Question: I'm new to computer science and recently took a class. I'm struggling with this question which i don't quiet understand though i'm aware of bitwise operations
Question image:
Can I have a clear explanation please ?
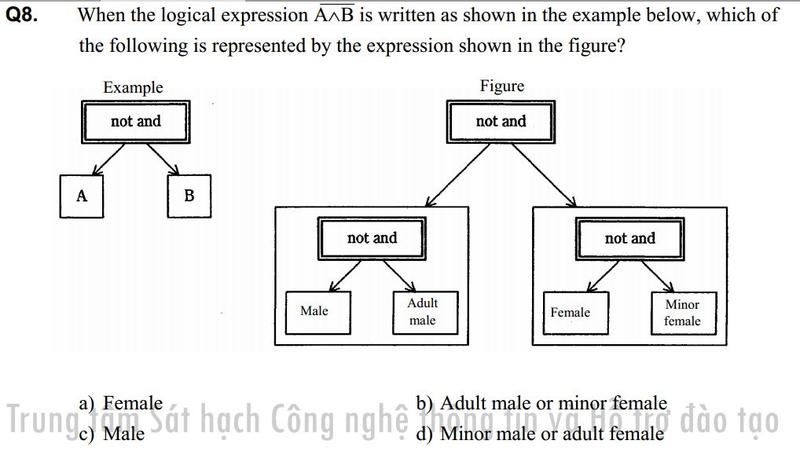
Answer: ## Answer: B
## Explanation:
Use DeMorgan's Laws (<URL>
'''
NOT (A and B) = (NOT A) or (NOT B)
NOT (A or B) = (NOT A) and (NOT B)
'''
Following this logic:
The diagram represents
'''
NOT ( NOT (male and adult male) and NOT (female and minor female) )
'''
'NOT (male and adult male)' is satisfied as long as you are 'NOT adult male' and thus can be replaced by this. Similarly, 'NOT (female and minor female)' can be replaced by 'NOT minor female'
Thus:
'''
NOT ( (NOT adult male) and (NOT minor female) )
'''
Using DeMorgan's law, this becomes:
'''
adult male or minor female
'''
We can see that this matches answer B.